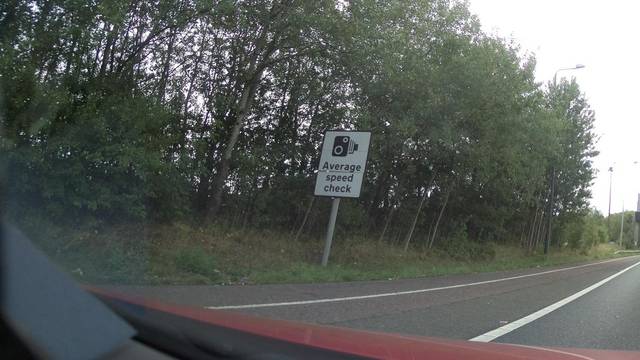
Region: United Kingdom
Coordinates: 53.437, -2.129